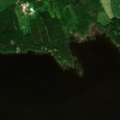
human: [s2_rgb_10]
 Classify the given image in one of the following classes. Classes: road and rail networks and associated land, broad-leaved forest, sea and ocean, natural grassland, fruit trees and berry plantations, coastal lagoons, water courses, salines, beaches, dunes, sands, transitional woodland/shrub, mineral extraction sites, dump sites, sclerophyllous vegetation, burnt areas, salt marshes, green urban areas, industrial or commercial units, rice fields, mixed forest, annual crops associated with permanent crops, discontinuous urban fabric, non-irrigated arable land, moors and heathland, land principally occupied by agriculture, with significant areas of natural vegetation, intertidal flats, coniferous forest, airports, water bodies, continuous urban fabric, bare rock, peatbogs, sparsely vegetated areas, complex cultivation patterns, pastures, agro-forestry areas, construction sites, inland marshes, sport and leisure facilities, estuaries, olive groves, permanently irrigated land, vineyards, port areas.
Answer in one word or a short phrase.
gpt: land principally occupied by agriculture, with significant areas of natural vegetation, coniferous forest, mixed forest, water bodies